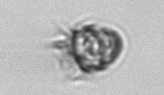
Label: Ciliophora